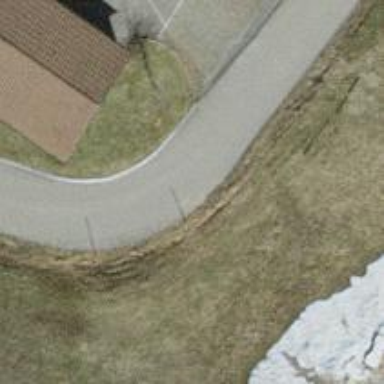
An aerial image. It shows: Smoothly paved residential road.